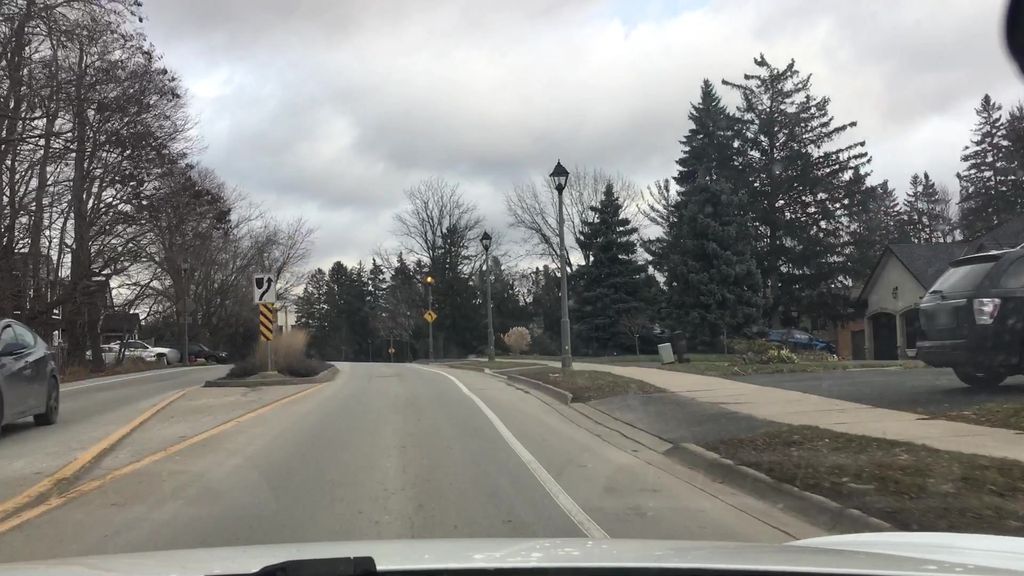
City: hamilton